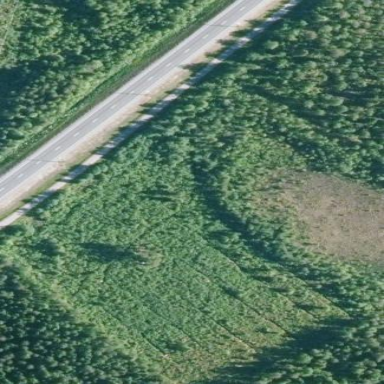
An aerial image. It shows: Clearcut man-made area surrounded by scrub vegetation.